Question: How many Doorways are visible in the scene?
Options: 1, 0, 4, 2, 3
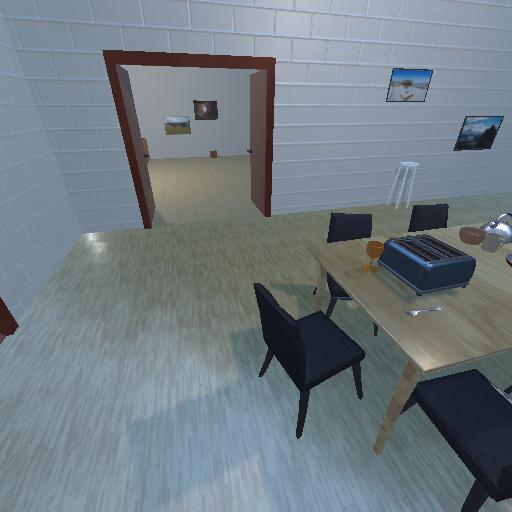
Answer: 1